Question: I want to segment car plate to get separate characters.
I found some article, where such segmentation performed using brightness histograms (as i understand - sum of all non-zero pixels).

How can i calculate such histogram? I would really appreciate for any help!
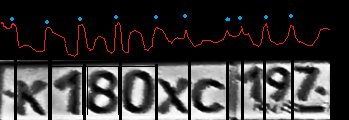
Answer: '''
std::vector<int> computeColumnHistogram(const cv::Mat& in) {
std::vector<int> histogram(in.cols,0); //Create a zeroed histogram of the necessary size
for (int y = 0; y < in.rows; y++) {
p_row = in.ptr(y); ///Get a pointer to the y-th row of the image
for (int x = 0; x < in.cols; x++)
histogram[x] += p_row[x]; ///Update histogram value for this image column
}
//Normalize if you want (you'll get the average value per column):
// for (int x = 0; x < in.cols; x++)
// histogram[x] /= in.rows;
return histogram;
}
'''
Or use <URL> as suggested by Berak, either calling
'''
cv::reduce(in, out, 0, CV_REDUCE_AVG);
'''
or
'''
cv::reduce(in, out, 0, CV_REDUCE_SUM, CV_32S);
'''
'out' is a 'cv::Mat', and it will have a single row.